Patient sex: M
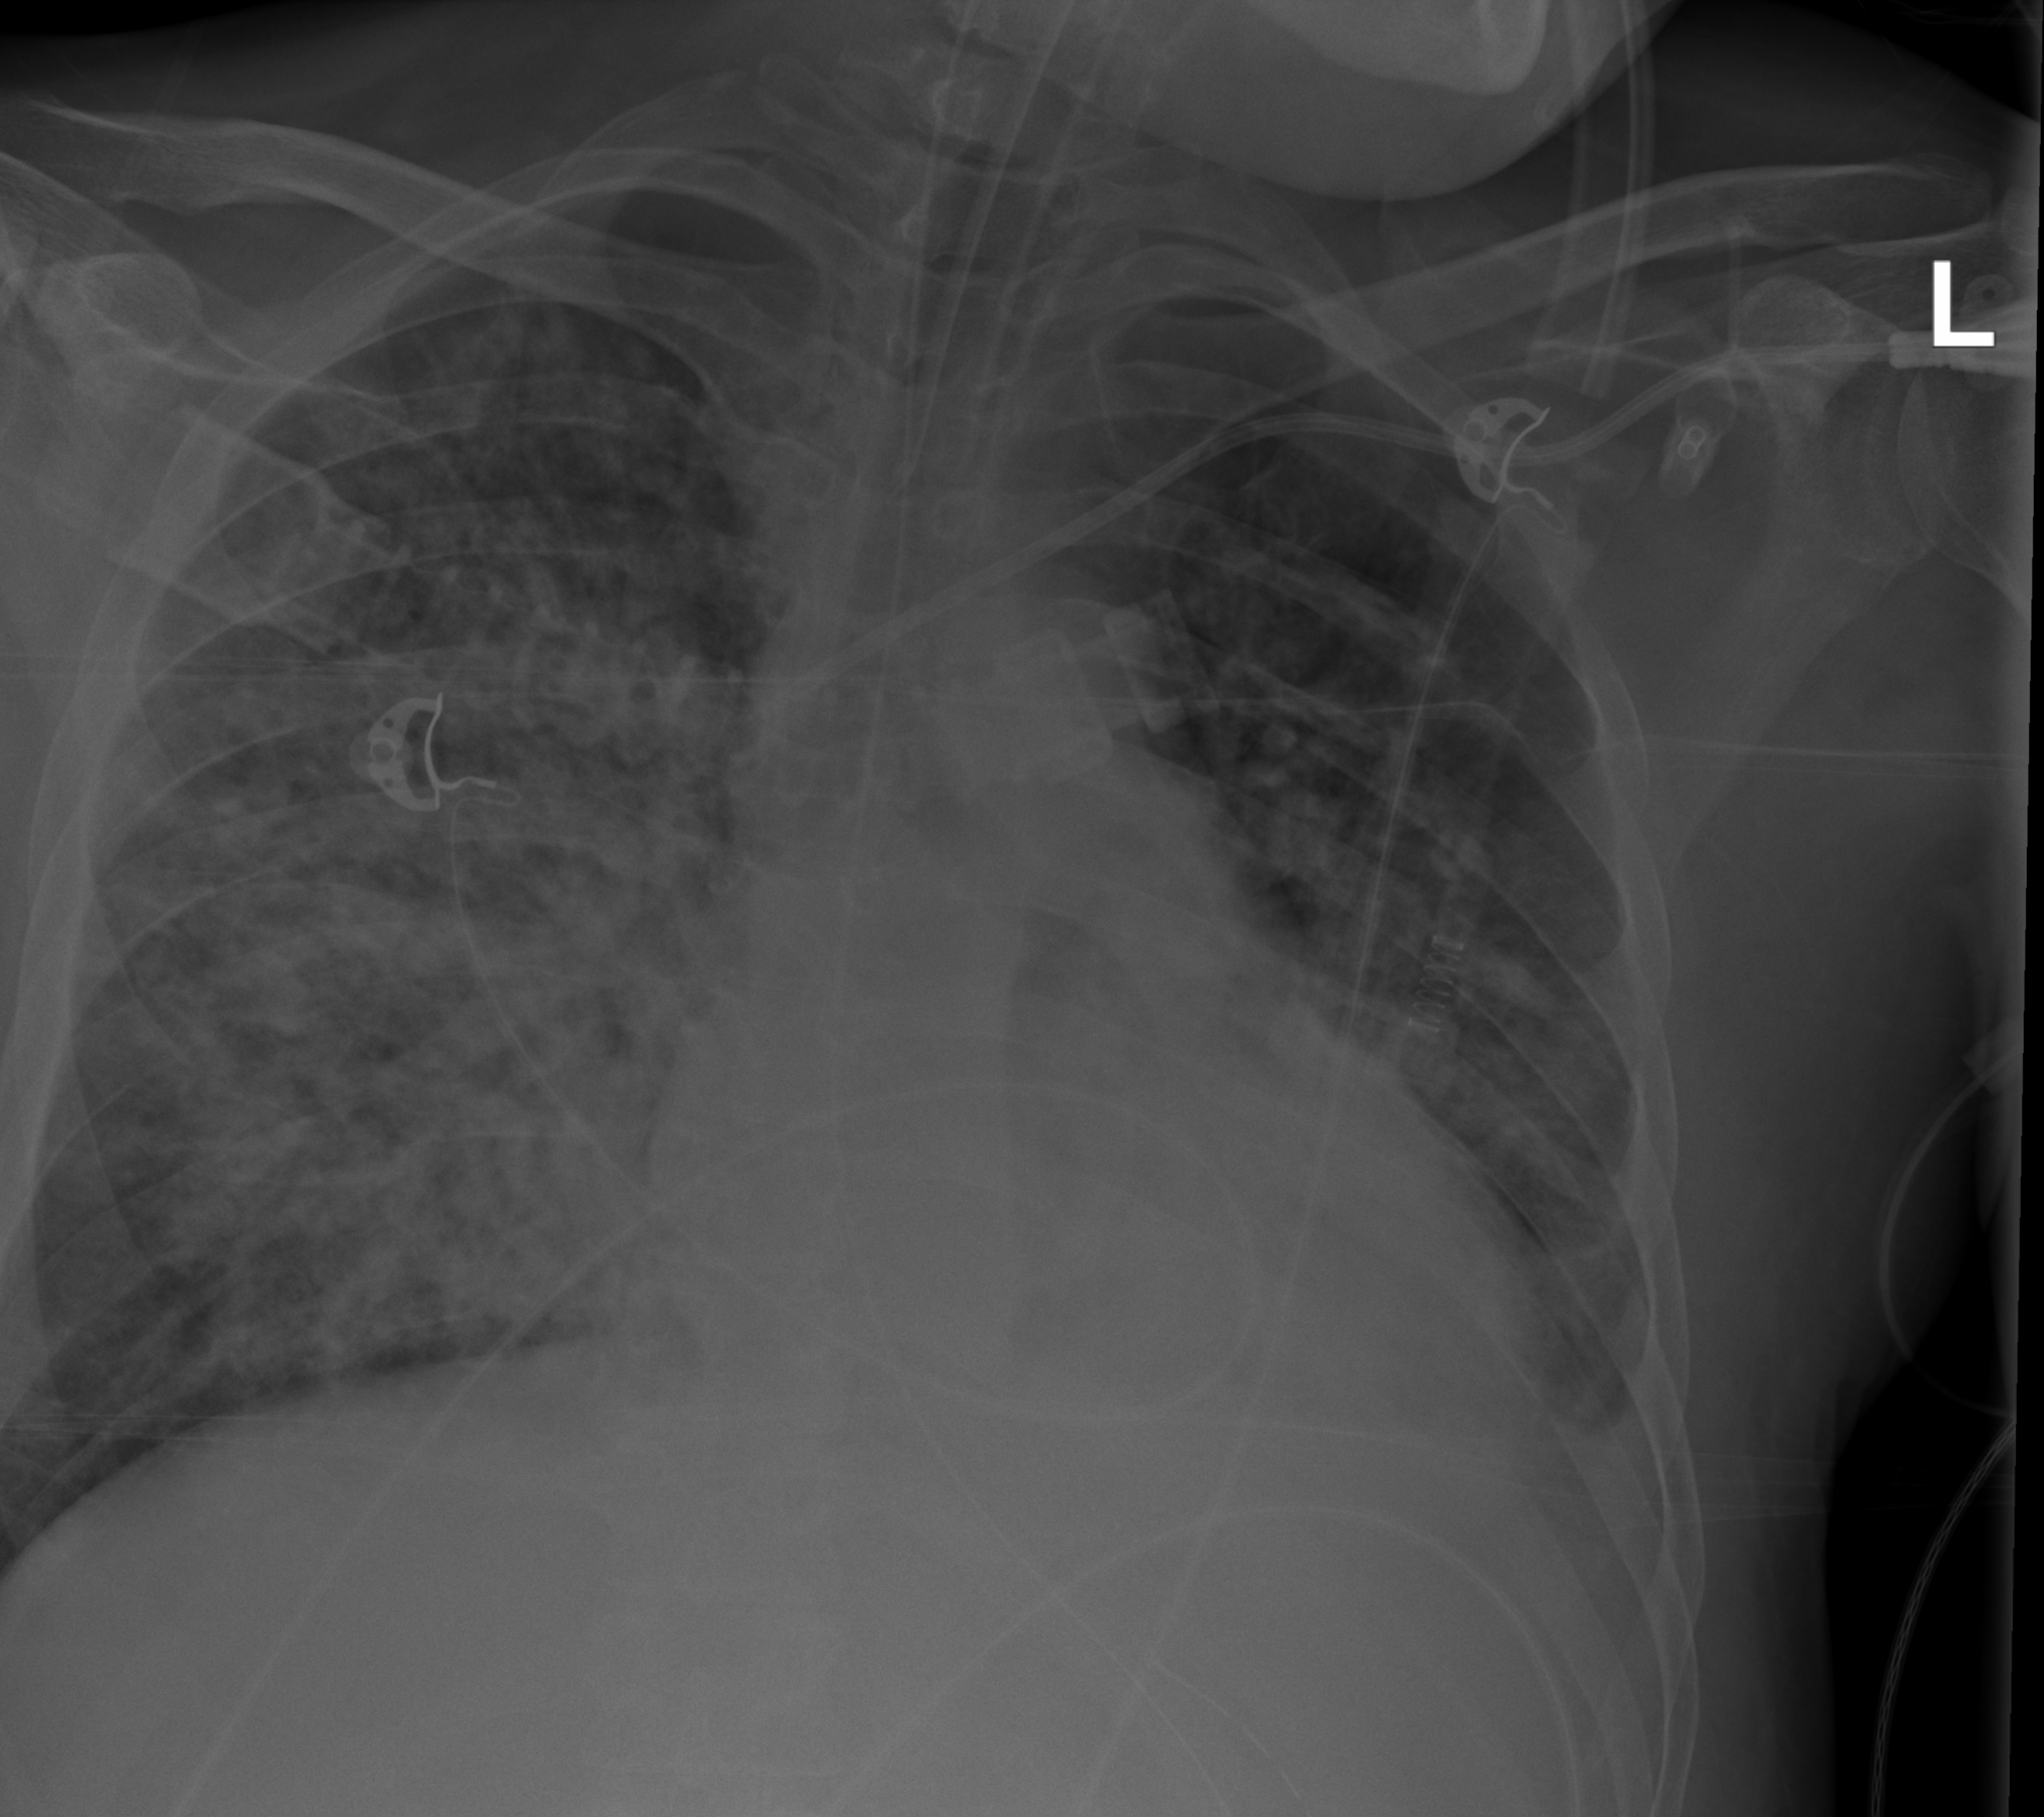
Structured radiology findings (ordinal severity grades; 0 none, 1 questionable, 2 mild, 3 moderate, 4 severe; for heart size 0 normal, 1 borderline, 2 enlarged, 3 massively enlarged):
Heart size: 1
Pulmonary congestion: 2
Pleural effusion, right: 0
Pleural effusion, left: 2
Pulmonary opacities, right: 4
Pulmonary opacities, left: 2
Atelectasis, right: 3
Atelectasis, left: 2